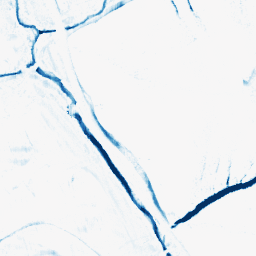
Category: morphological
Decomposition family: morphological_rect
Decomposition parameters: operation: closing
width: 5
height: 10
Upsampling method: cubic_catmull_rom
Upsampling parameters: scale: 8
Upsampling scale: 8